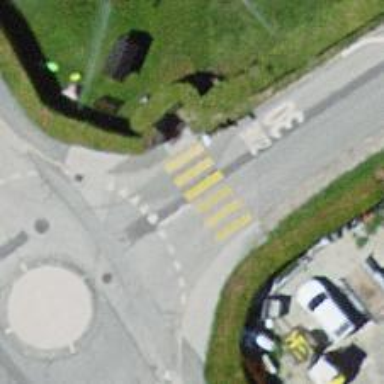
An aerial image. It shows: Zebra crossing on the road.